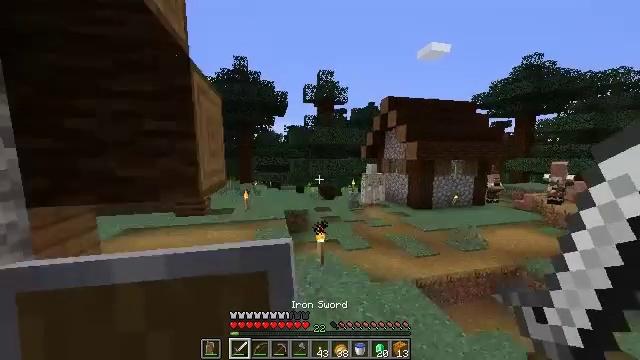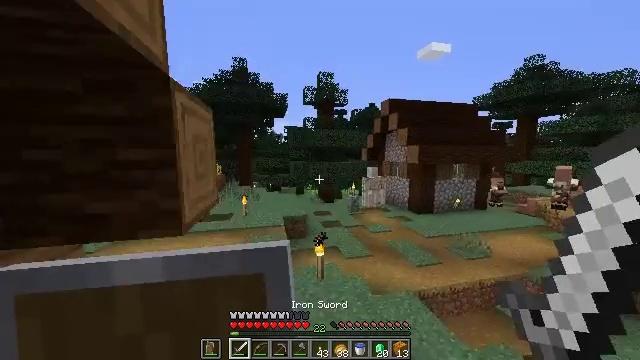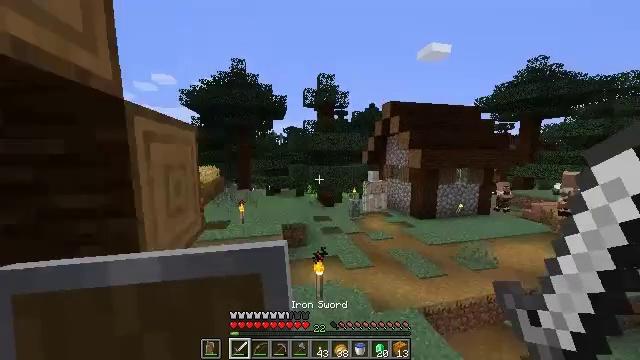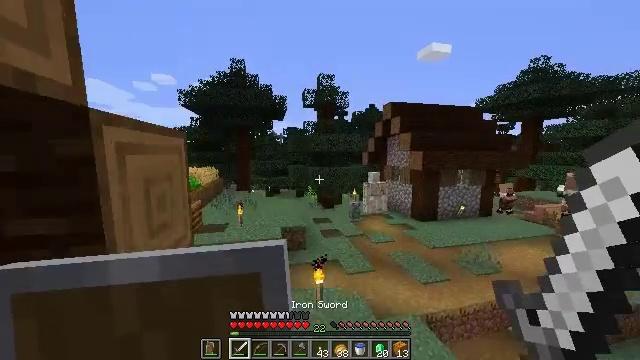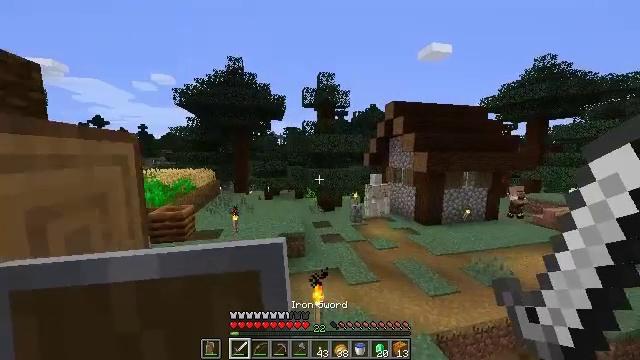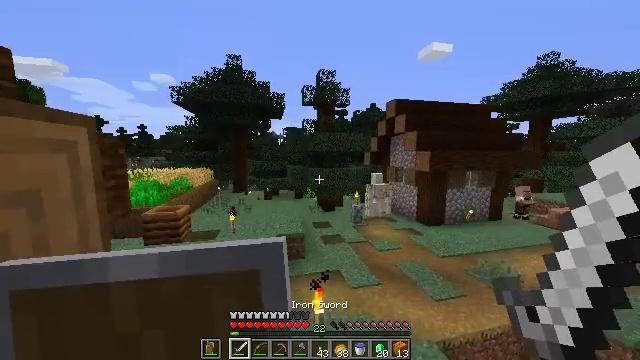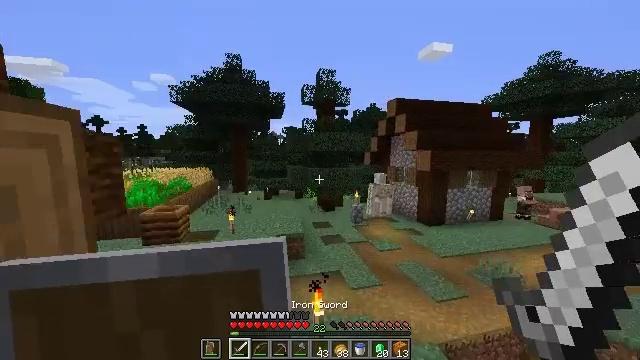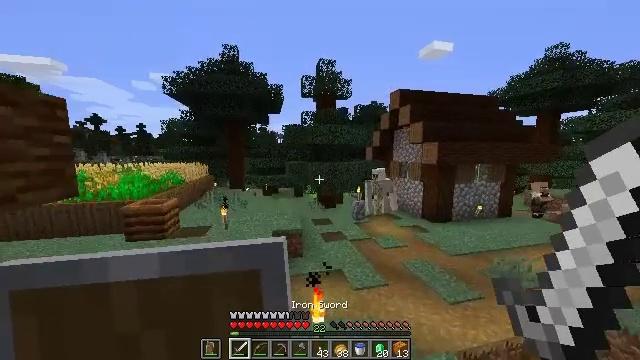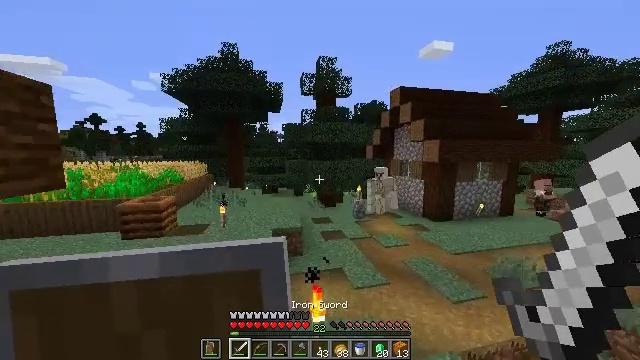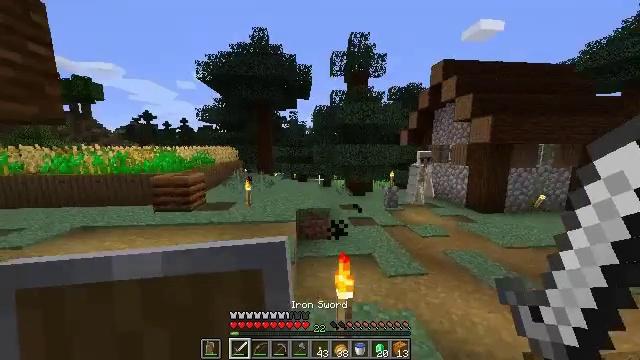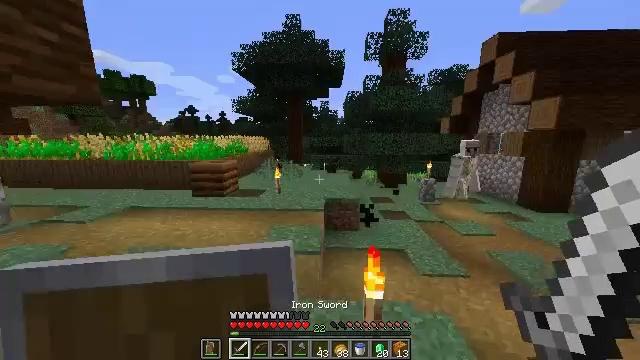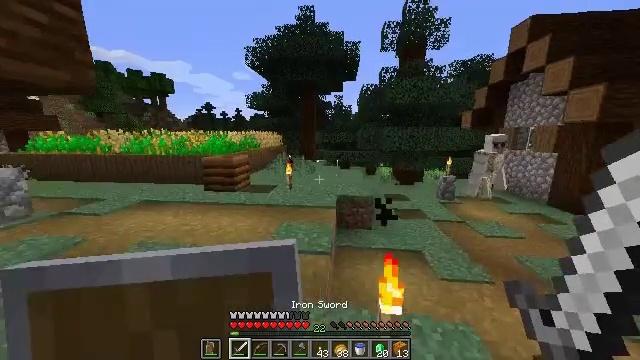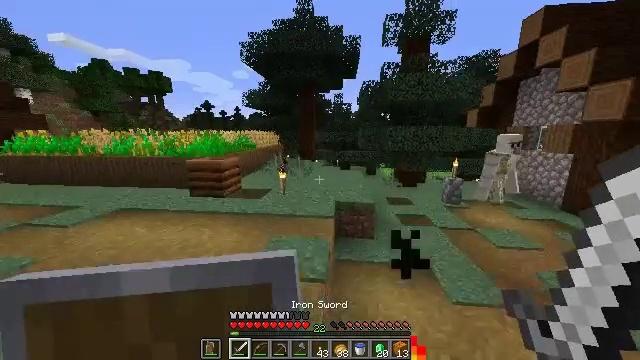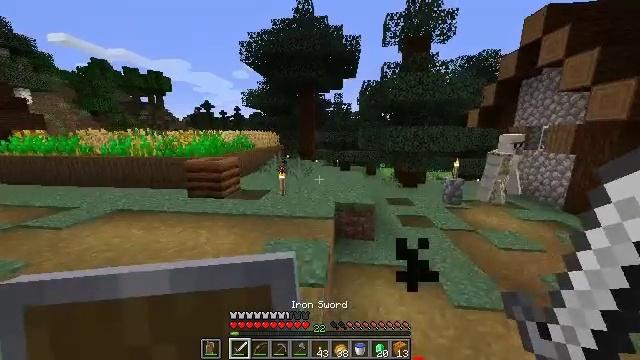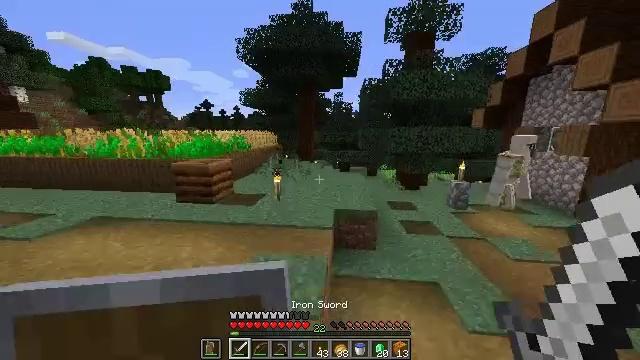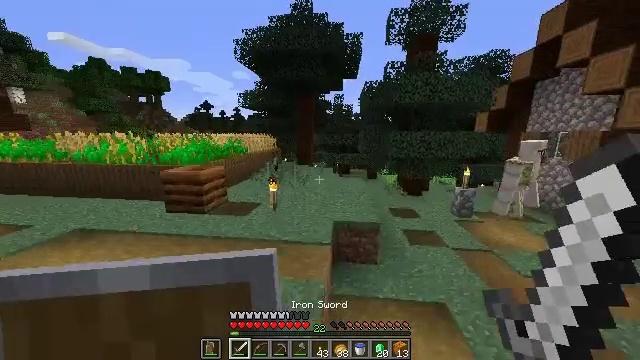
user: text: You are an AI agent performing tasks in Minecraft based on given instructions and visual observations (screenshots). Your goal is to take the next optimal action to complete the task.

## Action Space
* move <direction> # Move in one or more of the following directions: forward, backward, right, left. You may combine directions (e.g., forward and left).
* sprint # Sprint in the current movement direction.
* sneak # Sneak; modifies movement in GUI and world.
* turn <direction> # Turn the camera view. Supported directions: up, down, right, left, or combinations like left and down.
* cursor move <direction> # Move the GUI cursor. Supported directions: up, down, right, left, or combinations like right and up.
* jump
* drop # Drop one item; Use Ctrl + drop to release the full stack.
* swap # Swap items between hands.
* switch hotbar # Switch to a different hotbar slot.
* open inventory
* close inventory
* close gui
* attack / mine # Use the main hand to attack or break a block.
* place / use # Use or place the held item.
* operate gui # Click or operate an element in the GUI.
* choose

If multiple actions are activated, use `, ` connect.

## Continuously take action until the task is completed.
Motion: motion action
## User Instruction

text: Break the mature wheat plants.
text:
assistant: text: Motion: move forward, jump
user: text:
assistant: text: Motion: move forward
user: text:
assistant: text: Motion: move forward
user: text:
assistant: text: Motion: move forward
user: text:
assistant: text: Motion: move forward
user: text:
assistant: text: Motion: move forward
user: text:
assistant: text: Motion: move forward
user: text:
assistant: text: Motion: move forward
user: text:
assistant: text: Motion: move forward, turn left and down
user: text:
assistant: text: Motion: move forward, turn left and down
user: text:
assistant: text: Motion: move forward, turn left and down
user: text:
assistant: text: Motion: move forward
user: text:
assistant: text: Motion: move forward
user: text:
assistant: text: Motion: move forward
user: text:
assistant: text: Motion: move forward, jump
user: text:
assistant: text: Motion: move forward, turn left, jump
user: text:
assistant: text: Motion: move forward, turn left and down, jump
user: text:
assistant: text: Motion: move forward, turn left and down
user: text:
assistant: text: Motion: move forward, turn left
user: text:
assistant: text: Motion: move forward
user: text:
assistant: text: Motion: move forward
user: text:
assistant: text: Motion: move forward
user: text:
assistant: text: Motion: move forward
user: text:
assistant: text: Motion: move forward, turn right
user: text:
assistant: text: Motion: move forward, turn right and up
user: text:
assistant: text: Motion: move forward, turn right and up
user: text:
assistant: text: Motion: move forward, turn right
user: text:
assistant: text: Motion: move forward, sprint, turn right
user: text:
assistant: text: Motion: move forward, sprint, turn right
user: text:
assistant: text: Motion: move forward, sprint, turn right